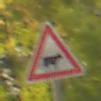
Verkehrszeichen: ViehtriebLinks
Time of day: SunriseSunset
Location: Outdoor (RoadRail)
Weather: Clear
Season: NotSpecified
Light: Natural